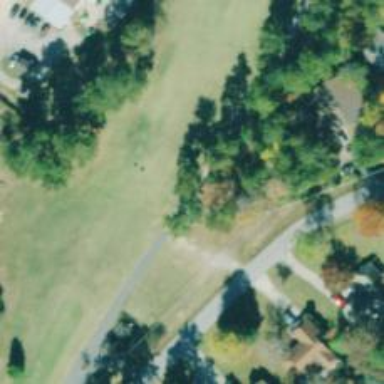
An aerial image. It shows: Path used for both walking and golf.